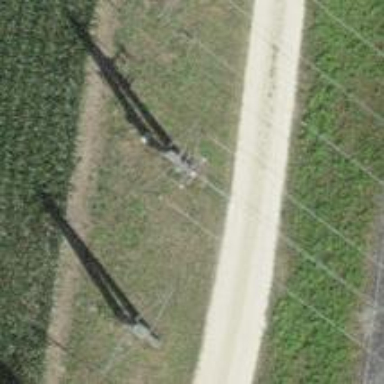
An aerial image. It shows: Power pole.